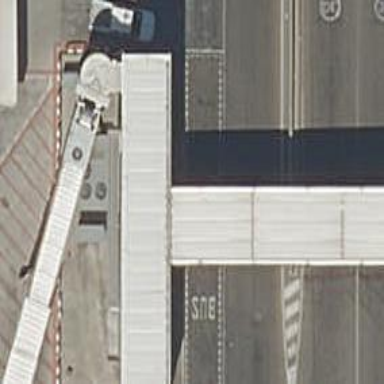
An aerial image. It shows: Airport gate.